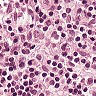
Metastatic tissue present: no